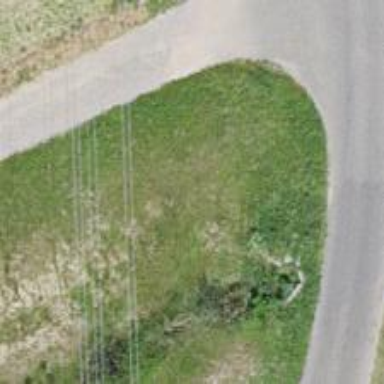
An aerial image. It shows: Minor power line.